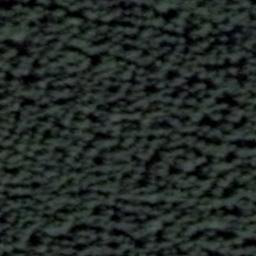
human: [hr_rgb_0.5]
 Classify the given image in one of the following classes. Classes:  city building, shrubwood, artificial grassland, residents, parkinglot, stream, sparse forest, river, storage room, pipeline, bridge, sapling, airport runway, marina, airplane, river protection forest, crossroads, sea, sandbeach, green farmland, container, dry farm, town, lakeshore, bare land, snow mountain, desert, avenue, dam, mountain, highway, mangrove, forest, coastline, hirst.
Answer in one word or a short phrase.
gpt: forest